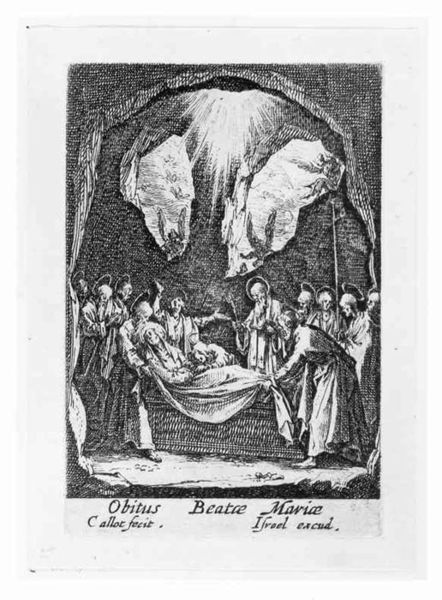
Titel: Grablegung Mariens
Künstler: Jacques Callot
Standort: Karlsruhe
Institution: Staatliche Kunsthalle Karlsruhe
Schlagwörter: baum, berg, dunkel, felsen, flügel, fuß, gestein, gott, gruppe, himmel, kopf, mann, schatten, weiß, frauen, menschen, frau, grau, hell, köpfe, licht, männer, raum, schwarz, skizze, zeichnung, tuch, hochformat, bart, bärte, alte, arm, arme, falten, gesicht, leiche, mensch, rahmen, stehen, stein, steine, tod, tot, toter, tragen, trauer, bild, gesten, hände, sonne, boden, gewand, haare, stehend, tücher, gewänder, kind, personen, blatt, höhle, rund, engel, holzschnitt, schrift, papier, liegen, bogen, stab, berge, fels, grafik, graphik, rand, inschrift, bett, korb, faltenwurf, laken, liegend, ring, hoch, wei, lichtstrahl, alter, krank, buch, kreuz, stern, strahlen, kohle, weinen, druck, schwarzweiss, schraffur, radierung, stich, seite, scharz, text, strich, tote, strahl, beschriftung, schraffiert, kiste, beten, gebet, kranz, kohlezeichnung, löcher, buchseite, liege, schein, öffnung, heiligenschein, leben, skelett, beerdigung, begräbnis, gruft, sarg, betttuch, leintuch, nimbus, bettlaken, christus, grab, jesus, leichentuch, leichnam, sterben, totenbett, dekce, christlich, krankheit, heben, priester, segen, segnen, segnung, grotte, geistliche, lanzen, heilige, stange, aufbruch, erleuchtung, jünger, heilig, maria, kupferstich, madonna, magdalena, anbetung, heilung, leichnahm, trauern, sakral, grablegung, seele, auferstehung, aufstieg, ritual, himmelfahrt, klagen, marientod, verkündigung, legende, geburt, lager, sone, latein, lateinisch, leite, grablege, heiligenscheine, sterbebett, apostel, kreuzstab, wunder, skelette, heiliger geist, totentuch, aura, bestattung, chistus, weltuntergang, totentanz, seelig, mariae himmelfahrt, messias, mariae, maria himmelfahrt, christilich, gau, callot, scrift, sterbebet, tof maria, beate, obitus beatae mariae, obitus, beatce, mariar, <licht, marice, gemiende, beatae, in der eishöhle nach der lawine, beatre, höhlengleichnis, zod, latein untertitek, otd